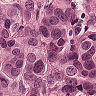
Metastatic tissue present: yes